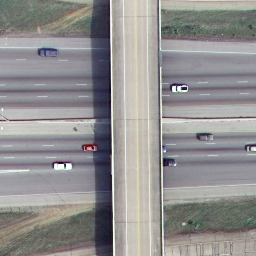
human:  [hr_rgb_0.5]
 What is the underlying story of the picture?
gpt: overpass